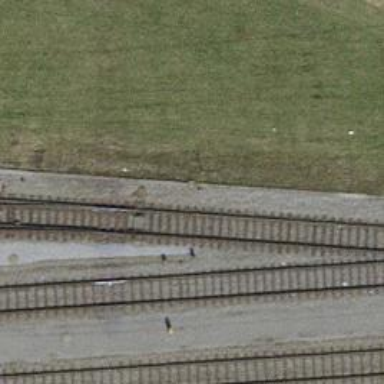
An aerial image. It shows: Railway switch.